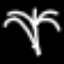
Label: palm tree